Interaction volume radius: 5 \u00c5
Interaction volume height: 35 \u00c5
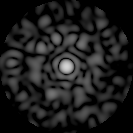
Disorder parameter: 0.8664